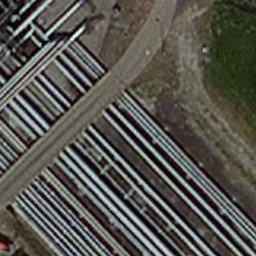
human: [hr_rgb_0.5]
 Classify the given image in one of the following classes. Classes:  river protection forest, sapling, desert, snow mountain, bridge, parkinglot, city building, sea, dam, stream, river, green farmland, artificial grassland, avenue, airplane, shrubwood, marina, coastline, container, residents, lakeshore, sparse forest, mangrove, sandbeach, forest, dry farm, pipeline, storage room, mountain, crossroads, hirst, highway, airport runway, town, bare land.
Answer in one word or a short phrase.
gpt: pipeline